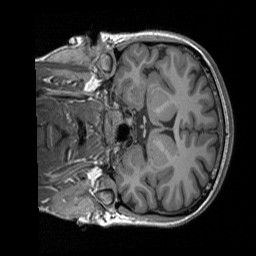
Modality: T1w
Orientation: coronal
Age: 24
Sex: female
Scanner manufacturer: siemens
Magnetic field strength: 3 T
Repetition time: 1.9 s
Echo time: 0.00252 s